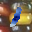
Label: 1